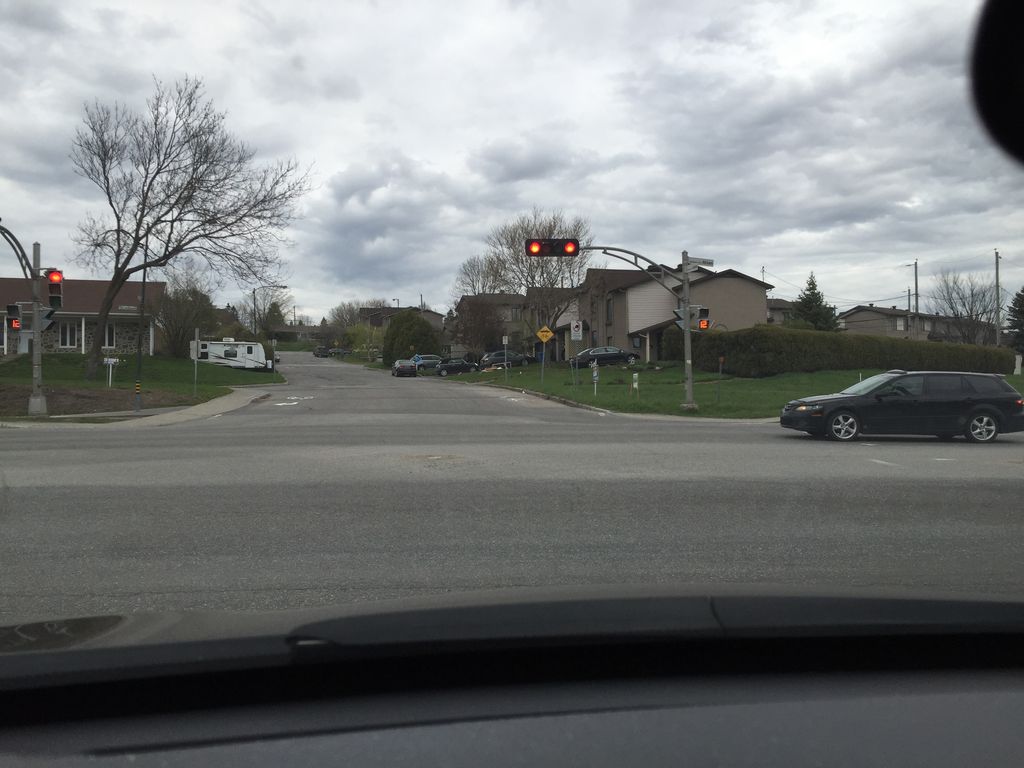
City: quebec_city